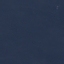
Land use / land cover class: SeaLake